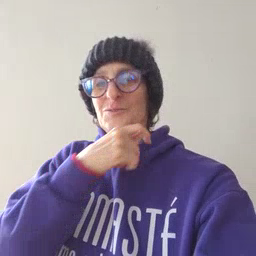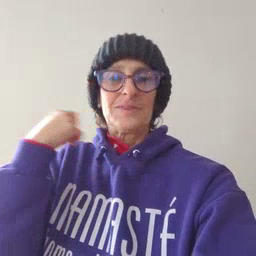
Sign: dryer